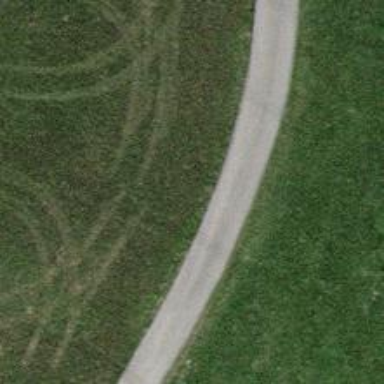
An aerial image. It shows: Track with grade 1 quality.